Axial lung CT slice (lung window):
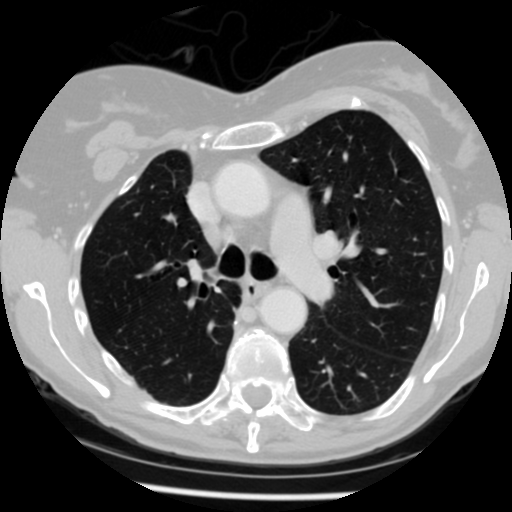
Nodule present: no